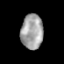
Tissue: prostate
Cell type: Epithelial cells
Senescence score: 0.2184
Nuclear area (px): 749
Mean DAPI intensity: 163.929